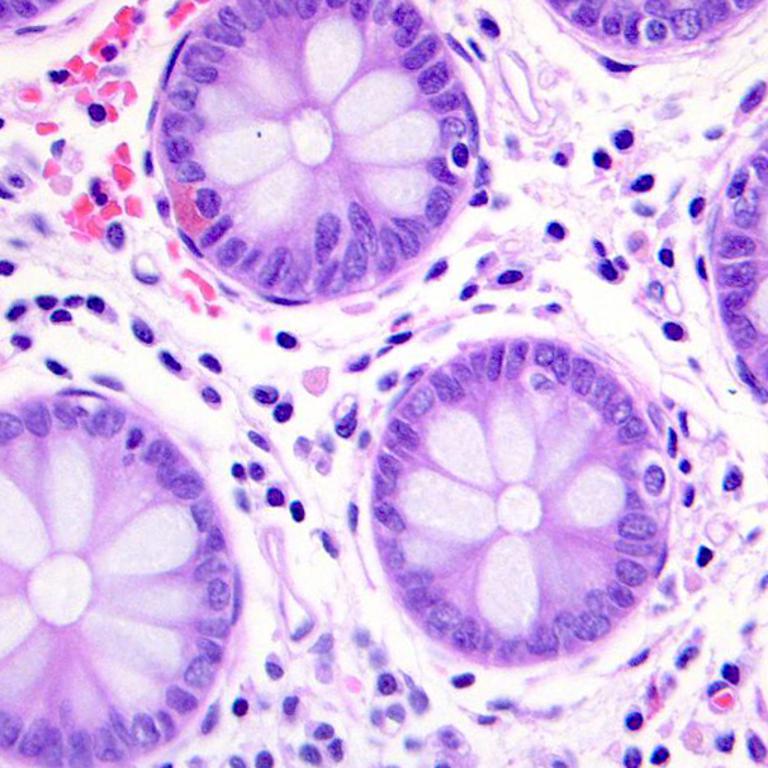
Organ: colon
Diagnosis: benign